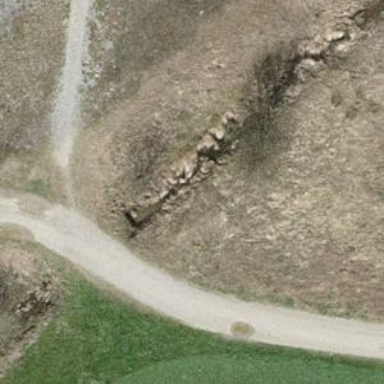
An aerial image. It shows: Culvert tunnel under ditch.